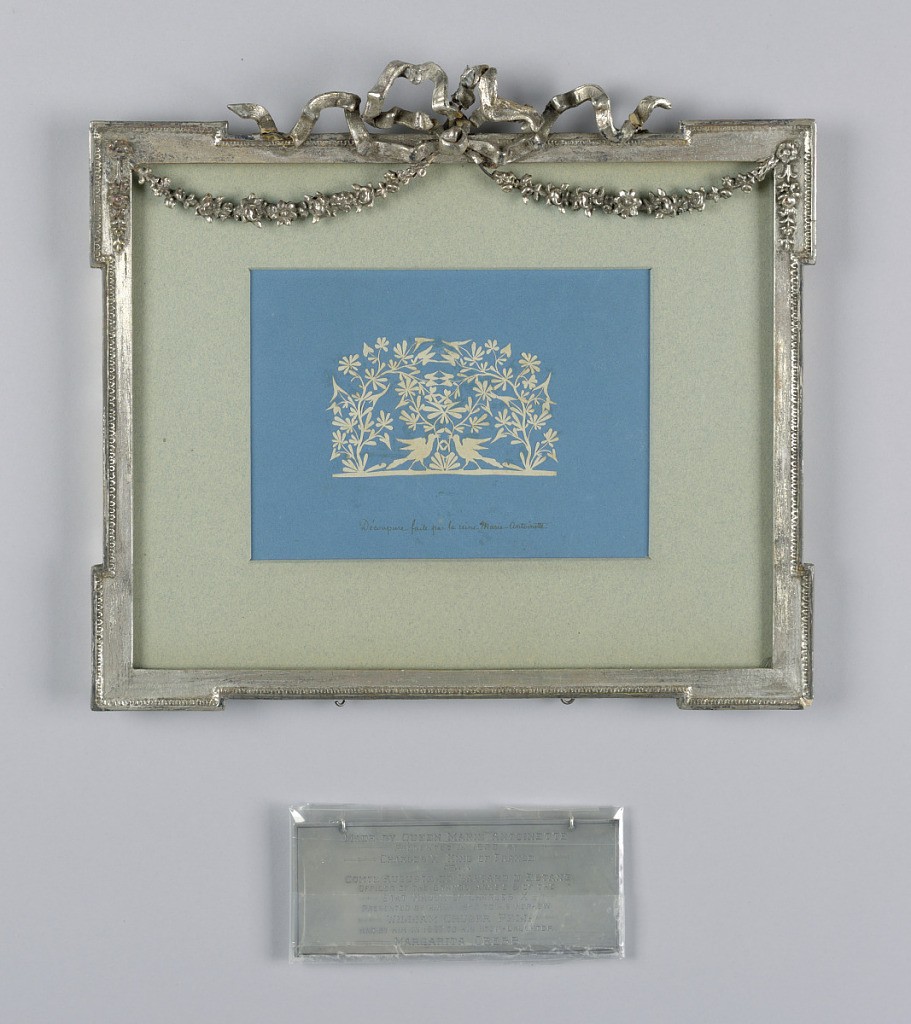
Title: Floral Design with Birds
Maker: Marie Antoinette, Queen of France, French, 1755 - 1793
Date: before 1799
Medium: White cut paper mounted on blue paper
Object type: Cut paper
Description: Horizontal rectangle. Cut paper with floral design with birds mounted on blue paper, on which is an inscription, framed in a carved silver wooden frame. Large curling ribbon at upper center of frame, from which hangs festoons of flowers that cross to the upper corners of the frame. Separate silver label with inscription.